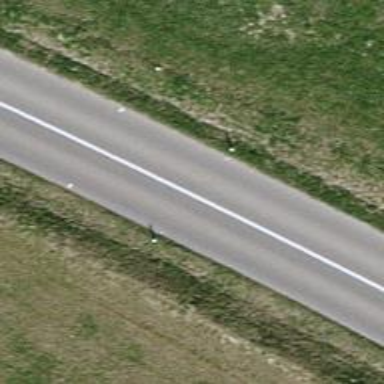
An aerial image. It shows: Tertiary road.